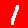
Digit: 1